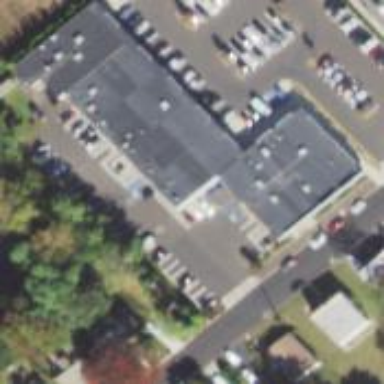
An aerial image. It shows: Retail building.